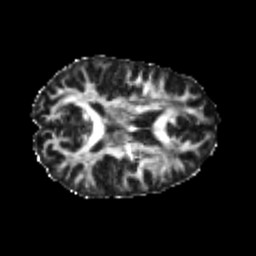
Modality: FA
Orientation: axial
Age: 21
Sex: female
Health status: healthy
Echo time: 0.074 s